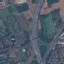
Label: Highway